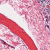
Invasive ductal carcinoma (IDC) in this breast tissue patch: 1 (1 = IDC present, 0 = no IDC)